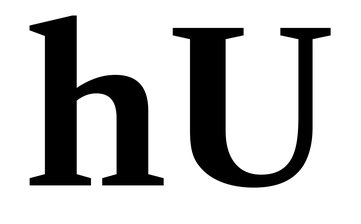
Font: LibreCaslonText_Bold